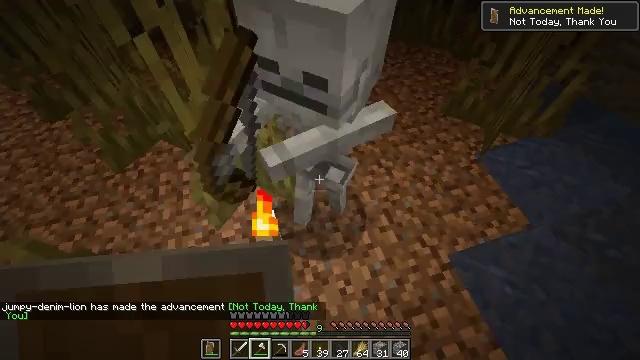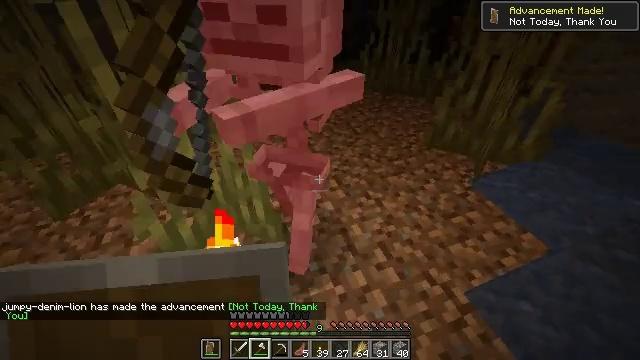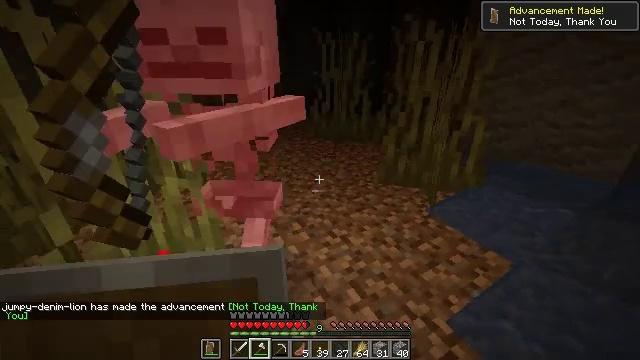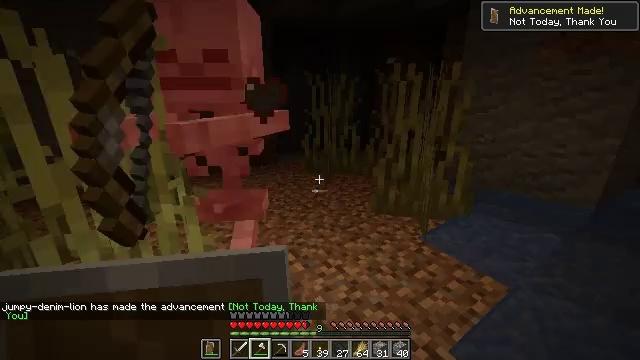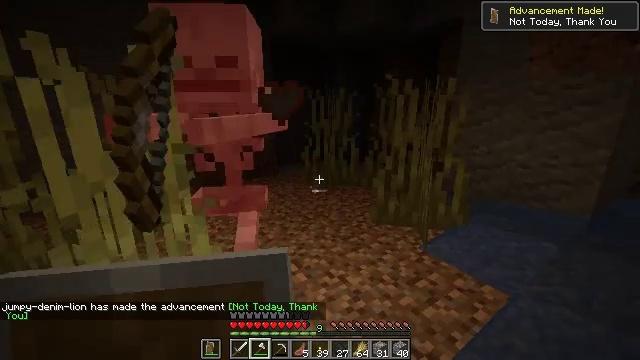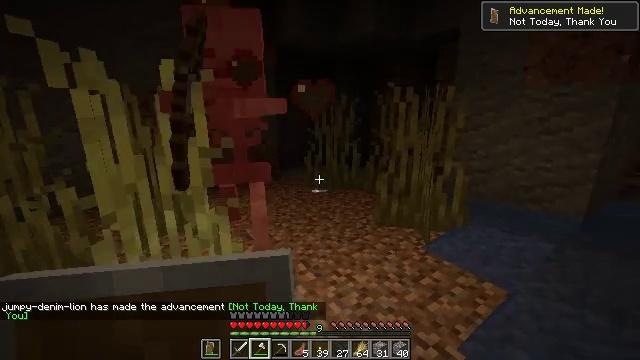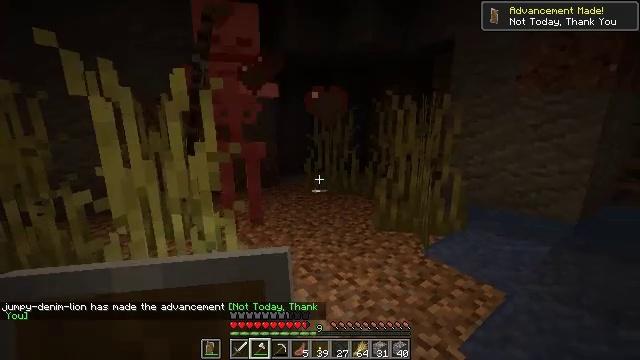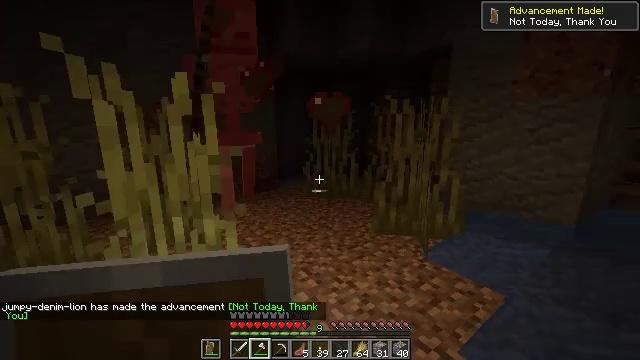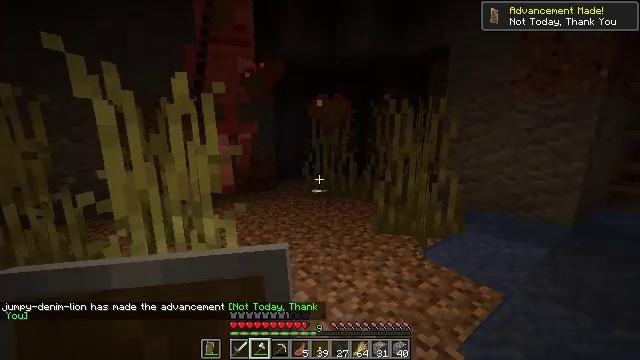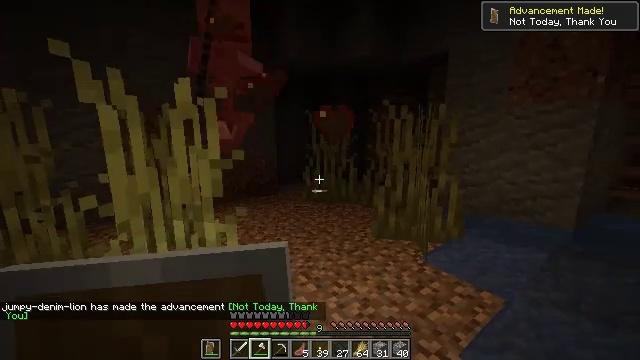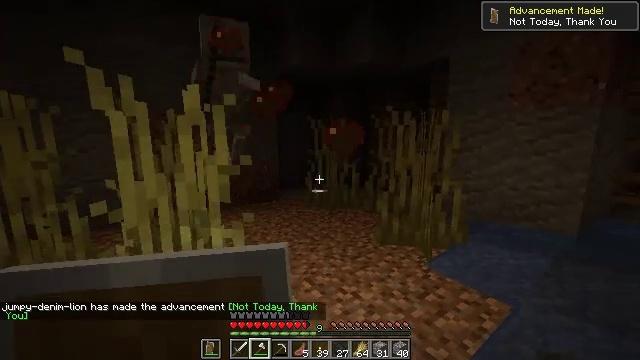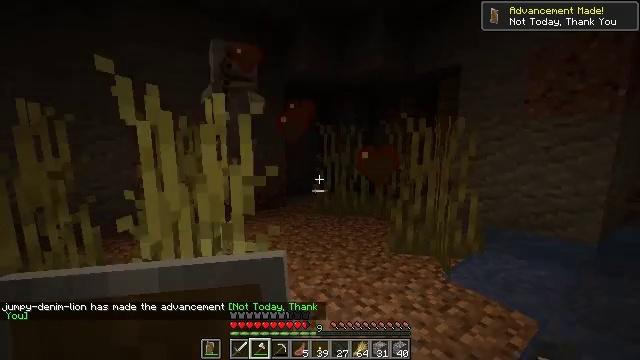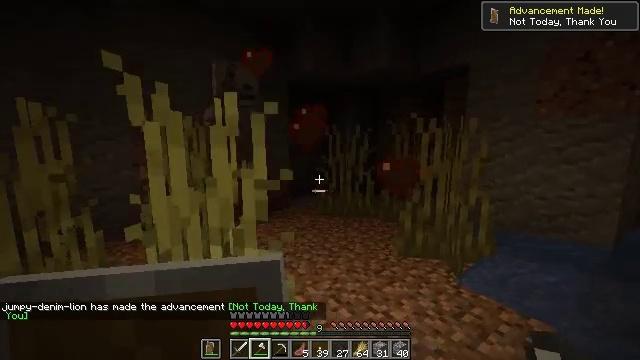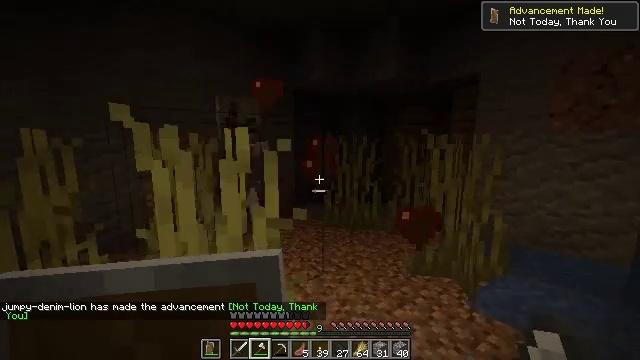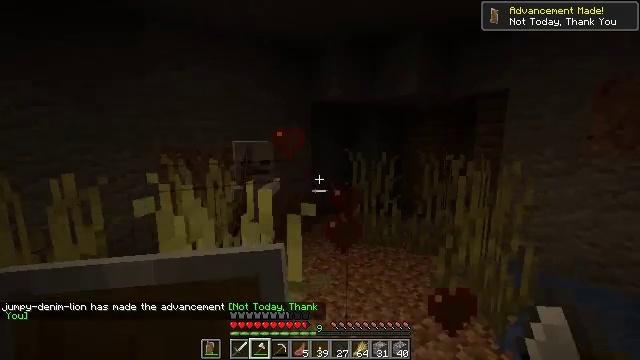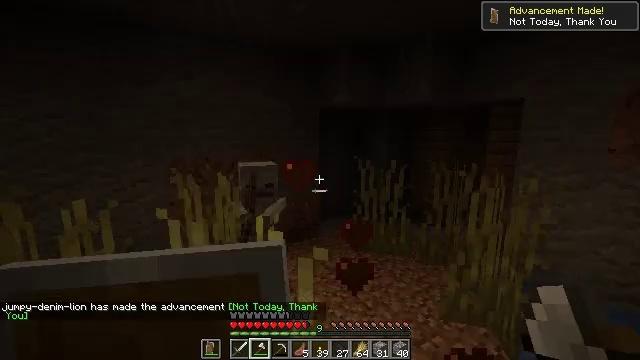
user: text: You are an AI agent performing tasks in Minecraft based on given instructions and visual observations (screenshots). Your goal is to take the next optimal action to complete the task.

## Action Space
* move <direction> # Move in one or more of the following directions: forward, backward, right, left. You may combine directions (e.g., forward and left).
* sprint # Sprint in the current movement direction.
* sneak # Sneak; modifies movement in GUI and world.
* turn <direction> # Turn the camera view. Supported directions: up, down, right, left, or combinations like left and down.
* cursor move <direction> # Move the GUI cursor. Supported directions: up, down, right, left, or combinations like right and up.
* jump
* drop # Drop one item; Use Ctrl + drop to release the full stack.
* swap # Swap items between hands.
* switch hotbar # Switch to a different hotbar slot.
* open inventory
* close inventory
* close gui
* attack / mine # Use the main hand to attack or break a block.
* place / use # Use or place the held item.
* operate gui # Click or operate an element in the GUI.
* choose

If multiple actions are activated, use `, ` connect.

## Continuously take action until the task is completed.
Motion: motion action
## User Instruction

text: Harvest tall grass for seeds.
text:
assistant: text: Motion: move back and move left, turn right and up
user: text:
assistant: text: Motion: move back and move left, turn right and up
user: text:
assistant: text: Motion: move back and move left, turn right and up
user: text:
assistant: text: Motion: move back and move left, turn up
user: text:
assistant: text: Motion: turn up
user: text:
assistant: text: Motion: turn up
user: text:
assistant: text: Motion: no_op
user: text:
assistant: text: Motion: no_op
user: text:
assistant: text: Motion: turn up
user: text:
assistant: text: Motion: move left, turn up
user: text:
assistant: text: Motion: move forward and move left, turn up
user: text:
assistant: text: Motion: move forward and move left
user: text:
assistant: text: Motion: move forward, jump
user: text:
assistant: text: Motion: move forward, turn left, jump
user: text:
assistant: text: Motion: move forward, turn left, jump
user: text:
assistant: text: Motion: move forward, turn left and down, jump
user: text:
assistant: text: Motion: move forward, turn down, jump
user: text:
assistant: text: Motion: move forward, turn left and down, jump
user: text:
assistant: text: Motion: move forward, turn left and down
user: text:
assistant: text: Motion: move forward, turn left and down
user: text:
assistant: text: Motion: move forward
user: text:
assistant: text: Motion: move forward, turn left
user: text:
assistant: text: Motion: move forward, turn left
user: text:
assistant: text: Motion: move forward, turn left and up
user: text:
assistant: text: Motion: move forward, turn left and up
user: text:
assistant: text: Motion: move forward, turn left and up
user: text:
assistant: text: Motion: move forward, turn left and up
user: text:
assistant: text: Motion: move forward, turn left, attack / mine
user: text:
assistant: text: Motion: attack / mine
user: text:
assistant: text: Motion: attack / mine, jump